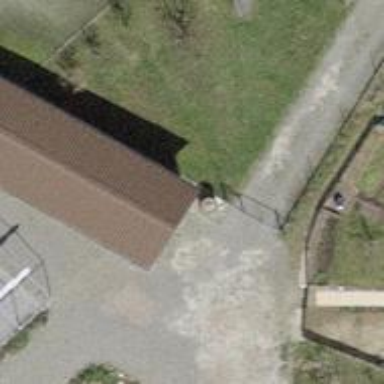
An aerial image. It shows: Gate.